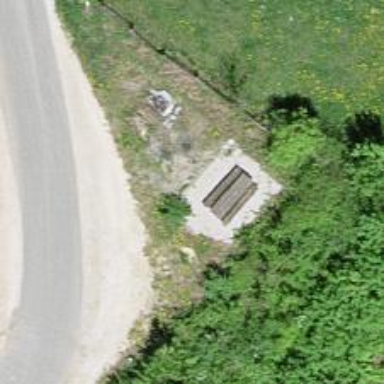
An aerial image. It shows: Picnic table located in leisure land area.